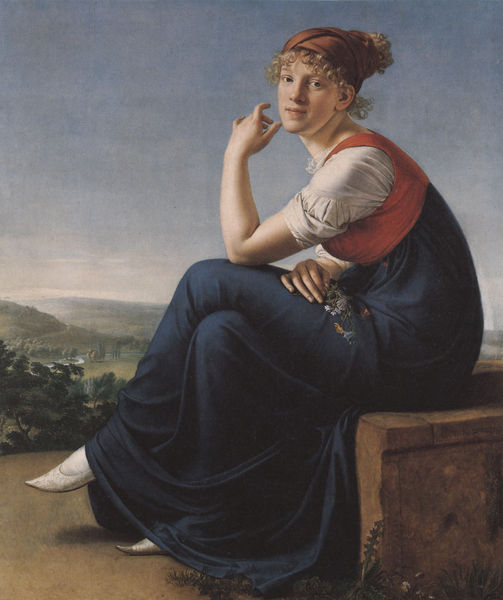
Titel: Porträt der Heinrike Dannecker
Künstler: Gottlieb Schick
Standort: Berlin
Institution: Alte Nationalgalerie
Schlagwörter: baum, berg, blau, blätter, dunkel, gemälde, hand, haut, himmel, kopf, laub, meer, schatten, wasser, weiß, wolken, bäume, fluss, gelb, grün, landschaft, mädchen, ocker, see, sitzen, ufer, blume, blumen, braun, elegant, fenster, finger, frankreich, frau, frisur, geste, grau, haar, hell, hintergrund, kleid, licht, marmor, mund, nase, ohr, orange, profil, schwarz, stützen, ausblick, blick, dame, gras, rot, tuch, weg, wiese, wolke, beige, haube, malerei, mode, rock, teppich, blond, hemd, jung, arm, arme, augen, bluse, falten, gesicht, inkarnat, mensch, sockel, spitze, stein, weit, ärmel, bildnis, hände, portrait, porträt, schauen, öl, ebene, ferne, gräser, halme, horizont, hügel, natur, strauch, weite, sonne, sträucher, boden, land, auge, gewand, haare, sitzend, stickerei, stoff, klassizismus, saum, blatt, pflanze, pflanzen, england, lippen, locken, löckchen, renaissance, rosa, scheitel, schultern, seide, tal, wald, anhöhe, oval, beine, deutschland, hellblau, lächeln, schürze, taille, farbig, magd, seitlich, sommer, wangen, liebe, sitz, bogen, mieder, schuhe, bäuerin, berge, gebirge, hellbraun, mauer, tag, halm, wolkenlos, blümchen, hügellandschaft, idylle, bank, haarband, hocker, saal, romantik, ölgemälde, erhaben, tricolore, sitzende, spitz, draussen, kopftuch, zeigefinger, zopf, muse, leuchter, strauss, deutsch, socken, faltenwurf, hochsteckfrisur, podest, warten, ellenbogen, knie, schick, weste, umriss, bucht, ellebogen, strümpfe, offen, antike, diesig, fern, zweig, wälder, blondine, schlicht, revolution, vorgebeugt, schuh, schuhspitze, allegorie, flora, gedreht, tracht, china, schuhspitzen, gestus, bustier, portät, aufgestützt, erhoben, gebunden, fauna, antikisierend, präraffaeliten, zugewandt, verblauung, freundlich, arkadien, empire, drehung, französische revolution, akademie, hau, übereinandergeschlagen, klassisch, wals, steinbank, überkreuzt, germania, neue pinakothek, italia, blod, lasierend, mauerstück, harre, stuttgart, gest, overbeck, haartuch, vorbeugen, friur, norddeutsch, klotz, elle, württemberg, rod, kronenleuchter, umgekrempelt, vormärz, germania und italia, audblick, ganzkörperportät, halbproilf, lumeb, malerei7, nazur, scuh, ubereinander, ehrlich, 19. jahrhundert, hersehend, heinrike von danneker, danneker, liberalismus, landschaft blau, lanschadft, unbekuemmert, empir, köeid, schneckerl